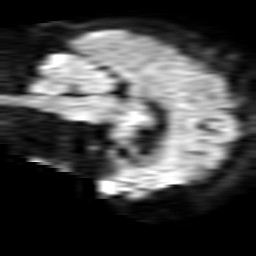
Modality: TRACE
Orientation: sagittal
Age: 64
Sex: female
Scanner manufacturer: philips
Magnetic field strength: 1.5 T
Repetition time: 4.824 s
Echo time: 0.07764 s